Question: I'm trying to create a progress bar where the bar itself animates in a vertical spin as it progresses horizontally. I'm successfully using my progress drawable as the drawable via:
'''
<ProgressBar
android:id="@+id/progressBar"
android:layout_width="fill_parent"
android:layout_height="wrap_content"
style="@android:style/Widget.ProgressBar.Horizontal"
android:progressDrawable="@drawable/custom_progress"
android:layout_marginRight="5dp" />
'''
Here is my drawable:

But I want it to have a subtle roll effect as its progressing. So it would look like the vertical lines are moving backwards sorta. You follow? Any help is much appreciated. Thanks.
EDIT:
I tried created an animation-list as my progress drawable but I'm still not able to see the animation. Can an animation-list be inside of a clip for the progress item?
'''
<?xml version="1.0" encoding="utf-8"?>
<layer-list xmlns:android="http://schemas.android.com/apk/res/android">
<item android:id="@android:id/background" android:drawable="@drawable/gutter"></item>
<item android:id="@android:id/progress">
<clip>
<animation-list android:oneshot="false">
<item android:drawable="@drawable/progress_bar_animate" android:duration="100" />
<item android:drawable="@drawable/progress_bar_animate2" android:duration="100" />
<item android:drawable="@drawable/progress_bar_animate3" android:duration="100" />
<item android:drawable="@drawable/progress_bar_animate4" android:duration="100" />
<item android:drawable="@drawable/progress_bar_animate5" android:duration="100" />
<item android:drawable="@drawable/progress_bar_animate6" android:duration="100" />
<item android:drawable="@drawable/progress_bar_animate7" android:duration="100" />
</animation-list>
</clip>
</item>
</layer-list>
'''
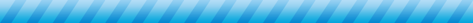
Answer: I don't think this can be done the way I thought it could. The reason being that I can't reference the animated-list, which at that point is a ClipDrawable, and cast it to an AnimateDrawable which is necessary so I can programmatically start the animation. It's also necessary to contain it in the clip element as that's the ProgressBar's way of masking an image so it only displays part of the image as its progressing.
Aside from faking my own progress bar using ImageViews and animating those I don't see another way around it for this specific ProgressBar.